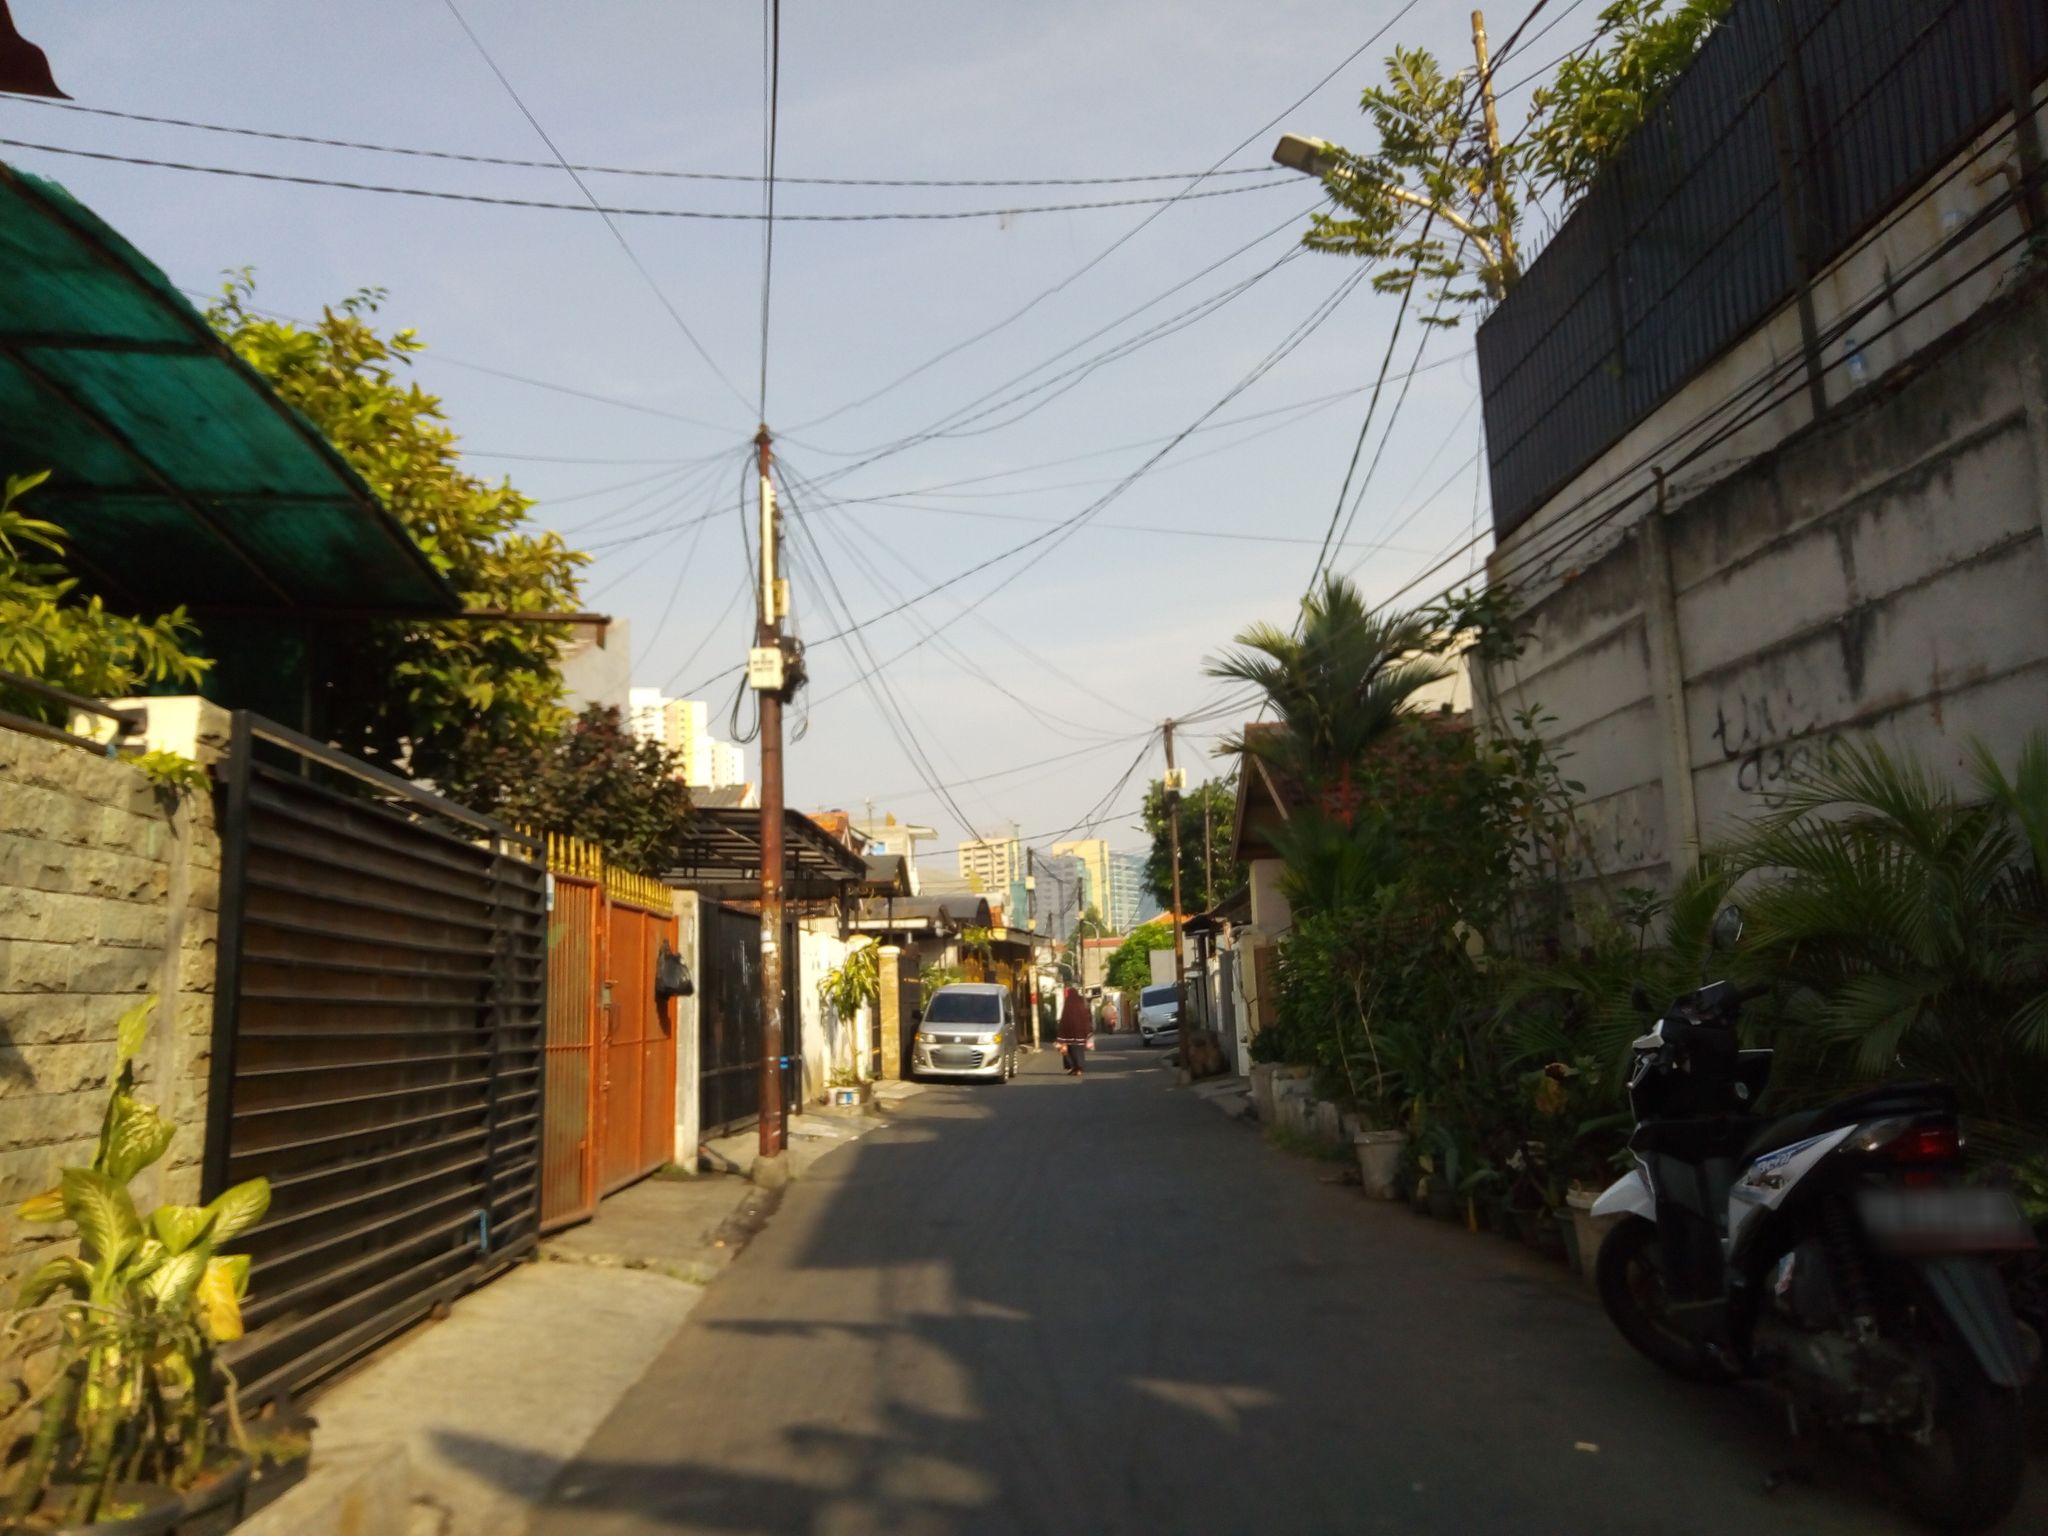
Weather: clear
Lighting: day
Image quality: good
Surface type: driving surface
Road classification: residential
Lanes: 2, 1
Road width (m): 3
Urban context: urban centre
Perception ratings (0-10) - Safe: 3.54, Lively: 6.2, Beautiful: 4.18, Boring: 1.88, Depressing: 6.04, Wealthy: 5.18